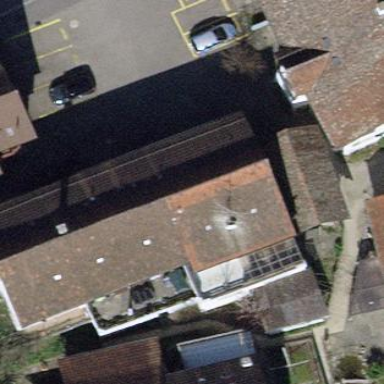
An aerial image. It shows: Terrace-style building with gabled roof.